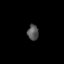
Tissue: lung
Cell type: Epithelial cells
Senescence score: 0.2073
Nuclear area (px): 168
Mean DAPI intensity: 85.738